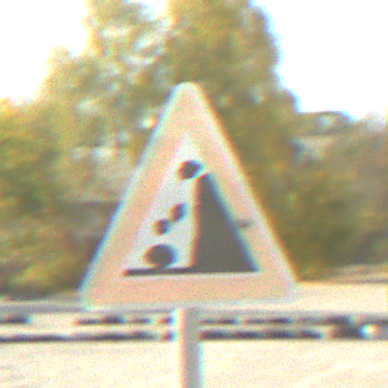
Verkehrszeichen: SteinschlagRechts
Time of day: MorningAfternoon
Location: Outdoor (RoadRail)
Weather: PartlyCloudy
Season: NotSpecified
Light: Natural